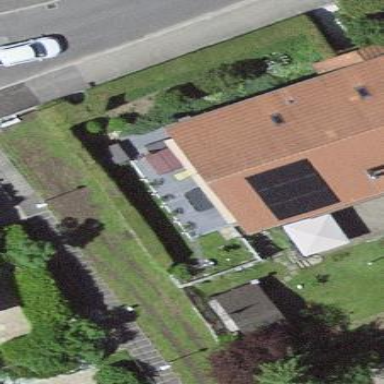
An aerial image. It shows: Residential building.